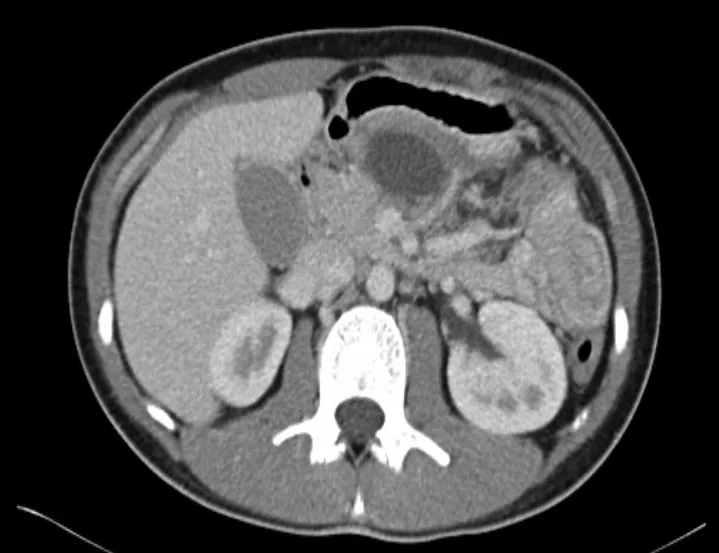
Follow up imaging on day 14 of admission demonstrating stable appearance of laceration with early pseudocyst formation.
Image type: radiology (ct)